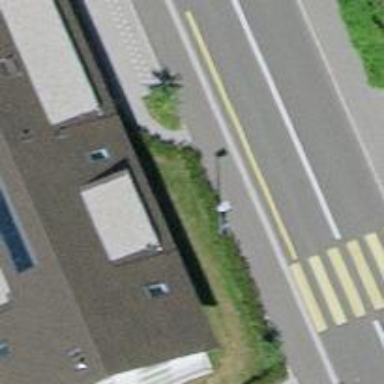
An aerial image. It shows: Hedge acting as barrier.